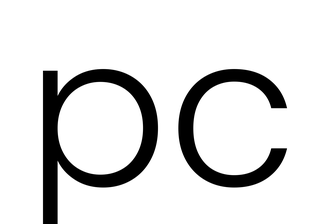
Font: Poppins-Light